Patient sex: F
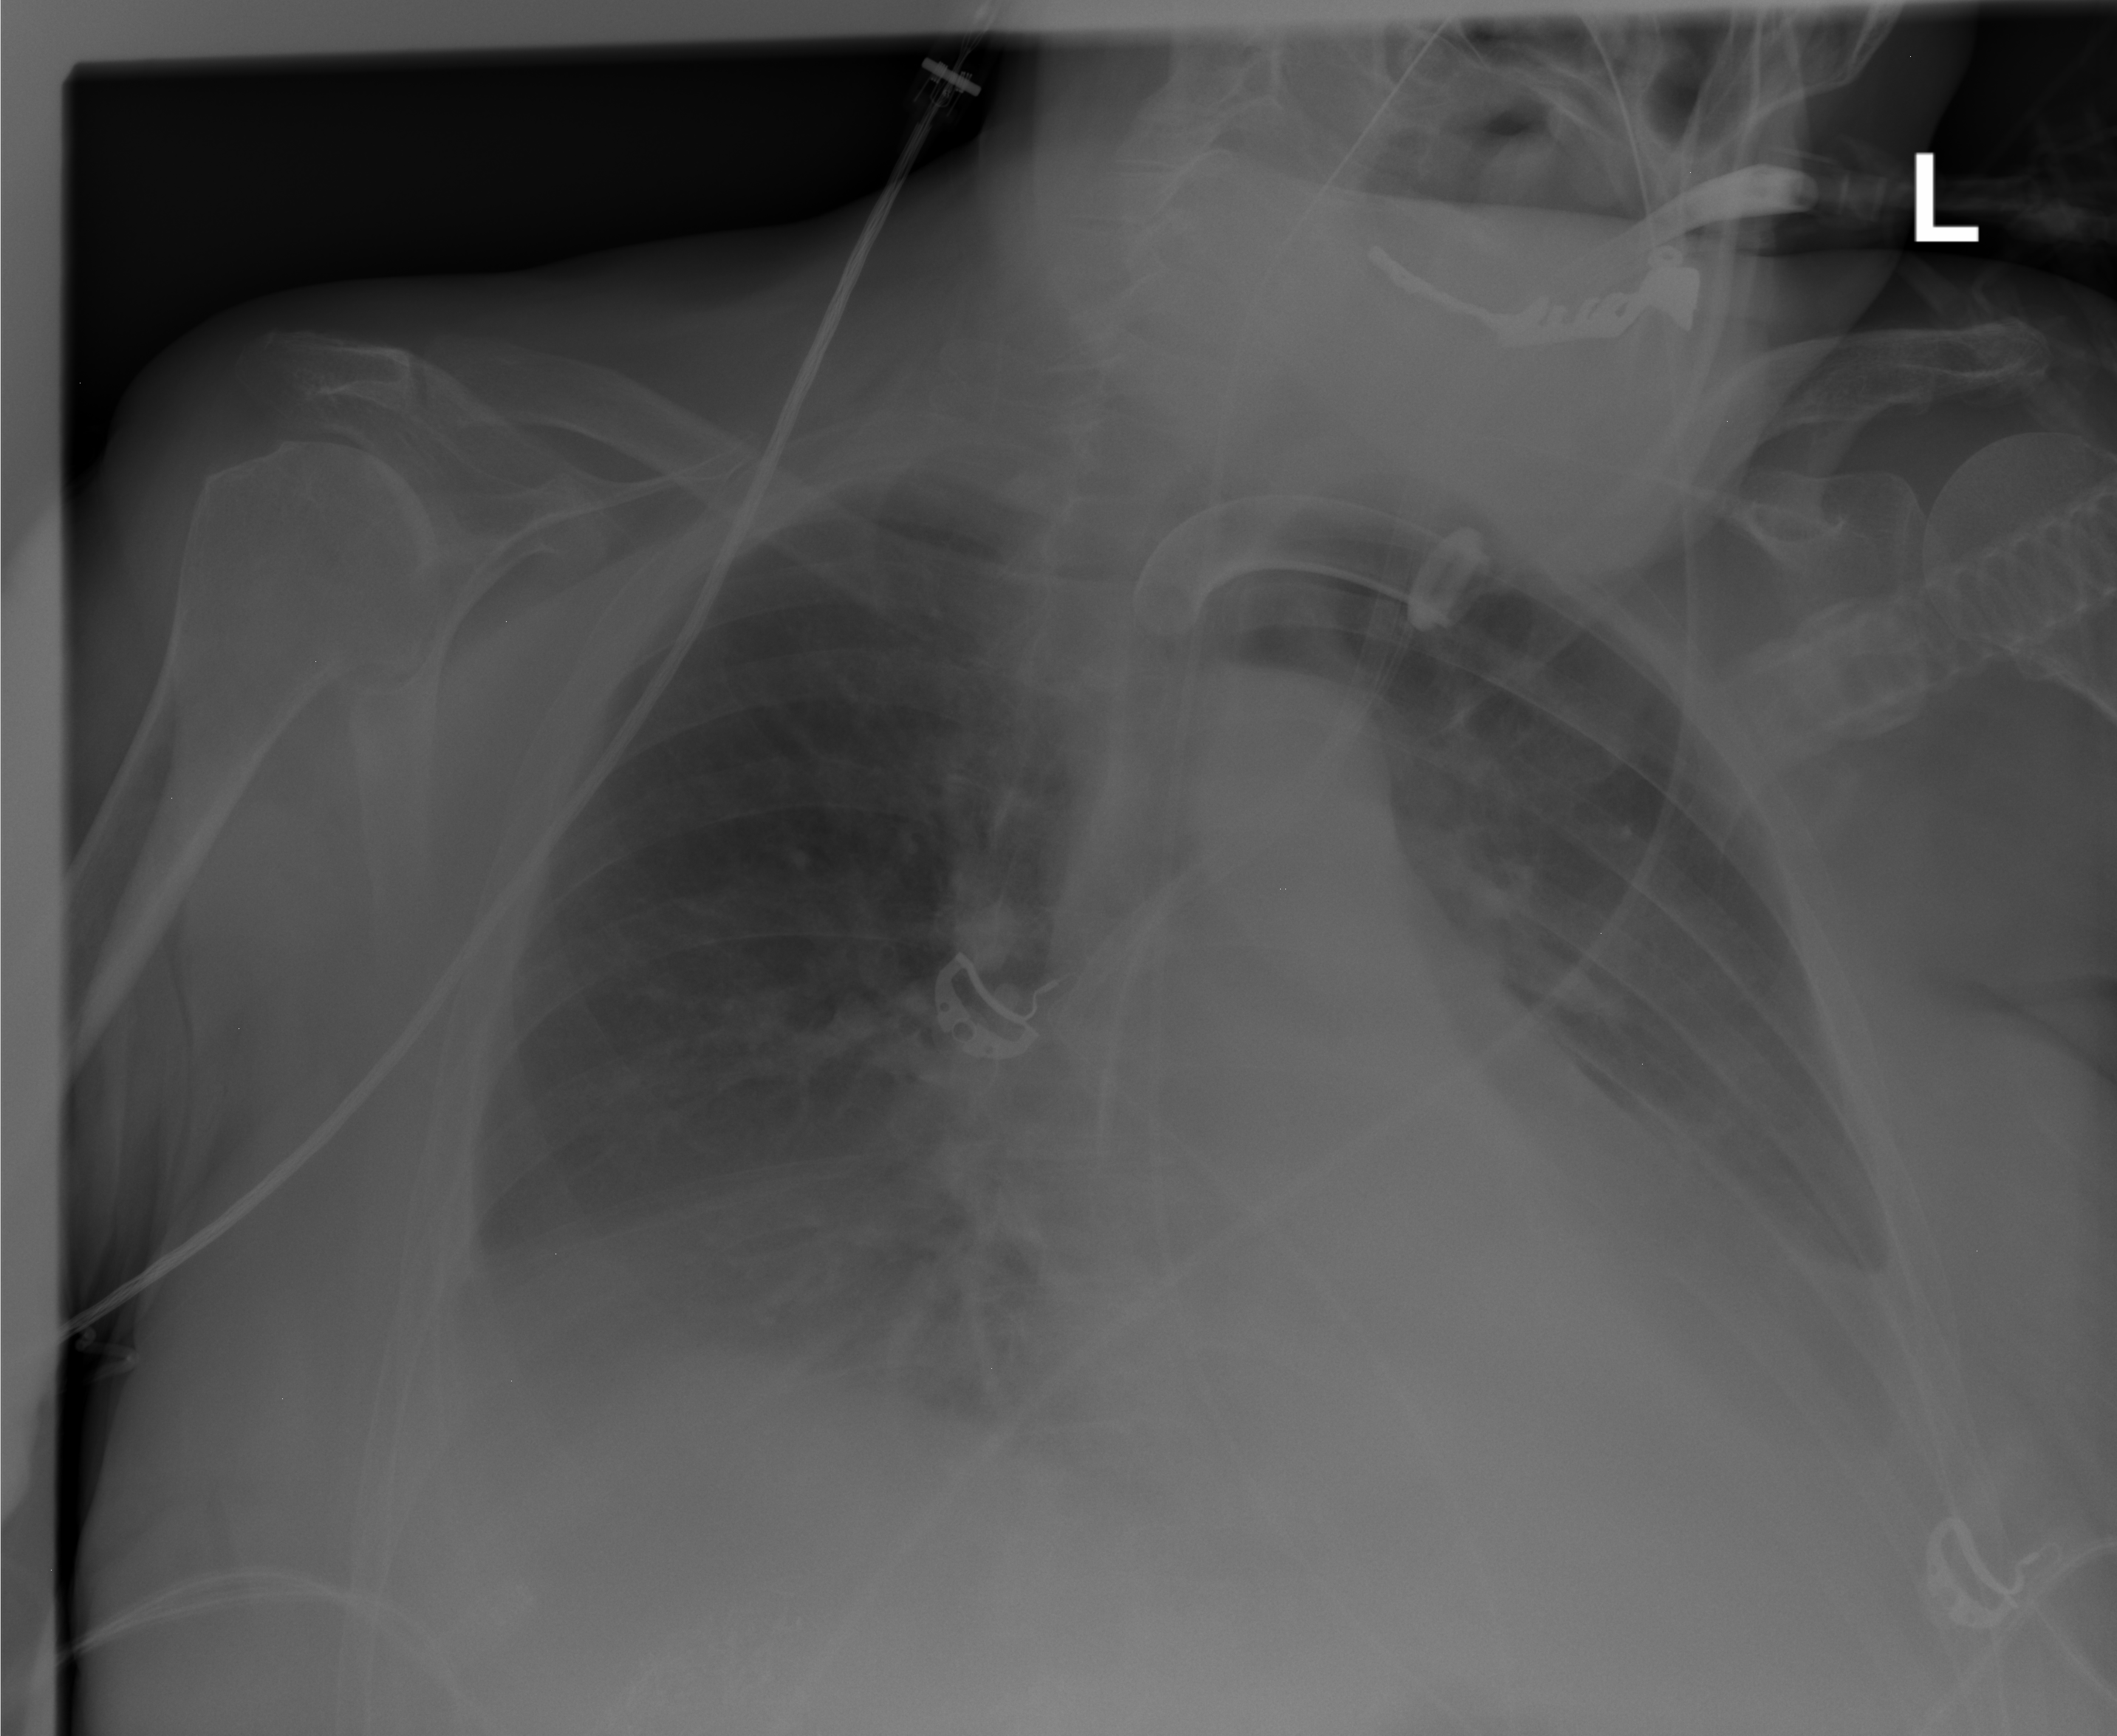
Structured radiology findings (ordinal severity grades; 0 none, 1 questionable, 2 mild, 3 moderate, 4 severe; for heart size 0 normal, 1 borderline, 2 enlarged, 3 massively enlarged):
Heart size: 1
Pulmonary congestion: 0
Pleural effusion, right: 2
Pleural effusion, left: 3
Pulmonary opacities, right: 0
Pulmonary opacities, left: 2
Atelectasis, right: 2
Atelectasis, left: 2